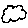
Label: cloud